Question: I have the intrisic and extrinsic parameters of the camera.
The extrinsic is a 4 x 4 matrix with rotation and translation.
I have sample data as under, I have this one per camera image taken.
'''
2.11e-001 -3.06e-001 -9.28e-001 7.89e-001
6.62e-001 7.42e-001 -9.47e-002 1.47e-001
7.18e-001 -5.95e-001 3.60e-001 3.26e+000
0.00e+000 0.00e+000 0.00e+000 1.00e+000
'''
<URL>
The only lead I have is from this page <URL>. Which tells me that the camera position can be found by C = - R' . T
Any idea how to achieve this task?
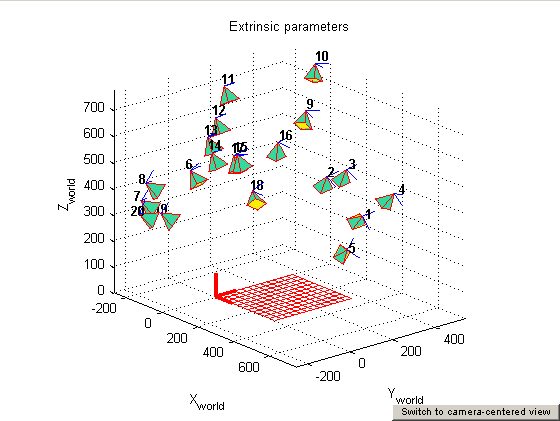
Answer: Assume the corners of the plane that you want to draw are 3x1 column vectors, a = [0 0 0]', b = [w 0 0]', c = [w h 0]' and d = [0 h 0]'.
Assume that the calibration matrix that you provide is A and consists of a rotation matrix R = A(1:3, 1:3) and a translation T = A(1:3, 4).
For every pose A_i with rotation R_i and translation T_i, transform each corner x_w (that is a, b, c or d) of the plane to its coordinates x_c in the camera by
x_c = R_i*x_w + T_i
Then draw the plane with transformed corners.
To draw the camera, its centre of projection in camera coordinates is [0 0 0]' and the camera x axis is [1 0 0]', y axis is [0 1 0]' and z axis is [0 0 1]'.
Note that in the drawing, the camera y-axis is pointing down, so you might want to apply an additional rotation on all the computed coordinates by multiplication with B = [1 0 0; 0 0 1; 0 -1 0].
Drawing the plane is trivial since we are in world coordinates. Just draw the plane using a, b, c and d.
To draw the cameras, each camera centre is c = -R'*T. The camera axes are the rows of the rotation matrix R, so for instance, in the matrix you provided, the x-axis is
[2.11e-001 -3.06e-001 -9.28e-001]'. You can also draw a camera by transforming each point x_c given in camera coordinates to world coordinates x_w by x_w = R'*(x_c - T) and draw it.